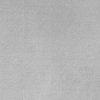
Atmospheric dust classification: dusty